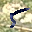
Label: 5